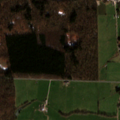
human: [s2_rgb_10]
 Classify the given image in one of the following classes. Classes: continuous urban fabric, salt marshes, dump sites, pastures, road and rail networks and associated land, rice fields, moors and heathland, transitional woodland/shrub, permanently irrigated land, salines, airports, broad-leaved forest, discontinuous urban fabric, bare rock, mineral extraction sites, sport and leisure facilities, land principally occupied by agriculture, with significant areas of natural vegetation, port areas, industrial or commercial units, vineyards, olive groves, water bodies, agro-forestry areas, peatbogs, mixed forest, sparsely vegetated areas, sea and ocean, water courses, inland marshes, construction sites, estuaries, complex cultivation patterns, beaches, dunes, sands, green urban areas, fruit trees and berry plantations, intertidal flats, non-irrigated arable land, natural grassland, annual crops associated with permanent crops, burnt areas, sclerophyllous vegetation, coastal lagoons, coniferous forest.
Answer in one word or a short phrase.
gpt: non-irrigated arable land, pastures, complex cultivation patterns, broad-leaved forest, mixed forest